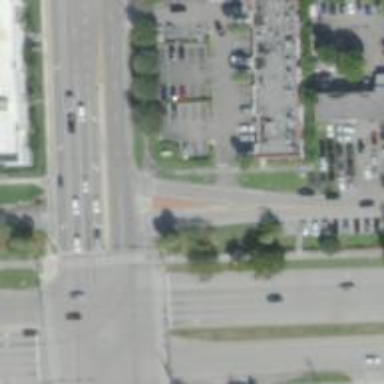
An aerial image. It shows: Footway that serves as traffic island.